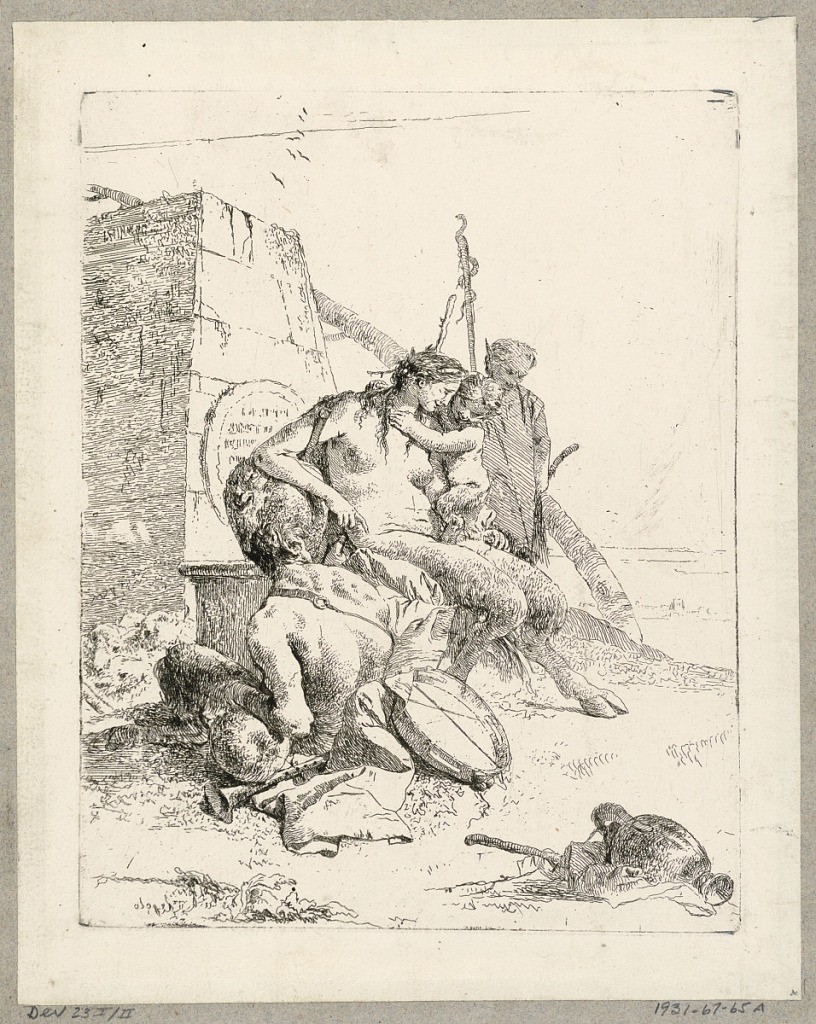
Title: Satyr Family with an Obelisk, plate 11 from the Scherzi di Fantasia
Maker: Giovanni Battista Tiepolo, Italian, 1692 - 1770
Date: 1750–1760
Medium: Etching on laid paper
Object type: Print
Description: First state, before the number